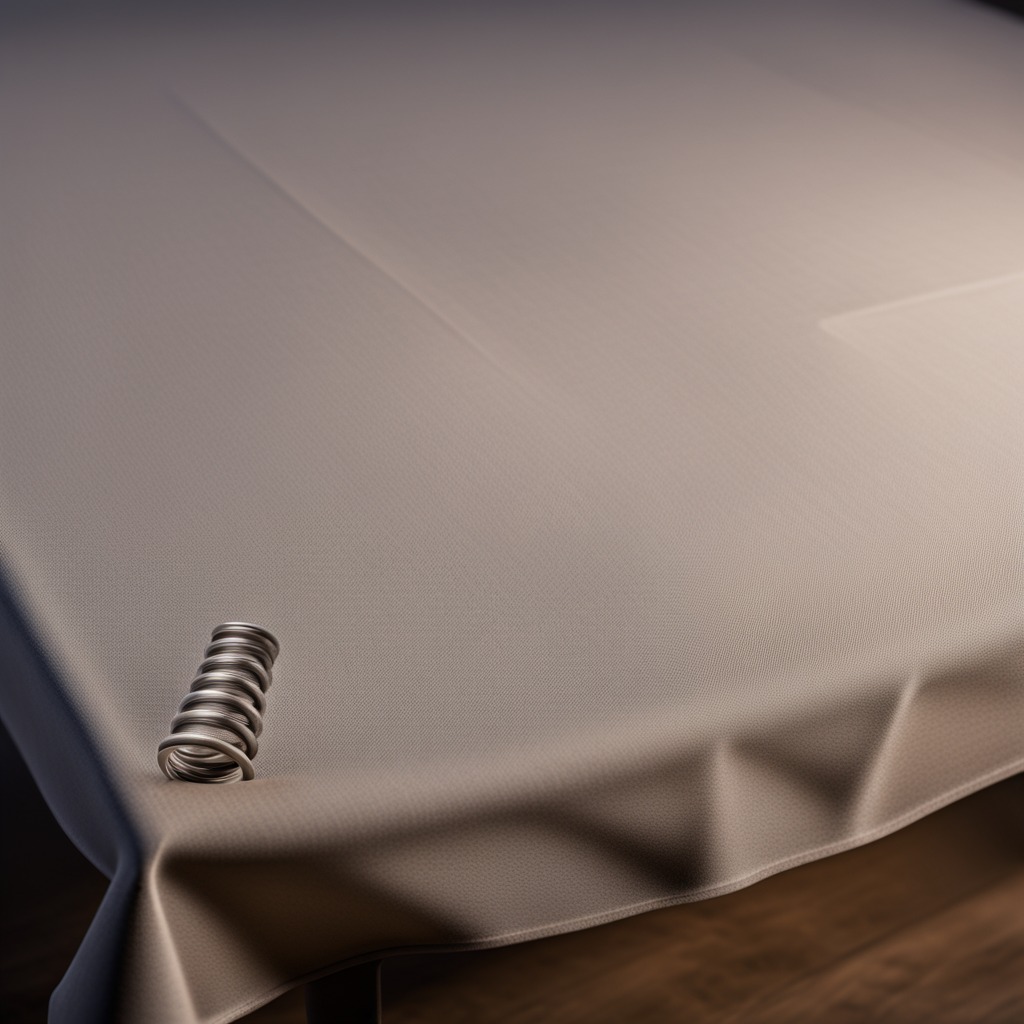
A coiled metal spring is lying on a wooden table.